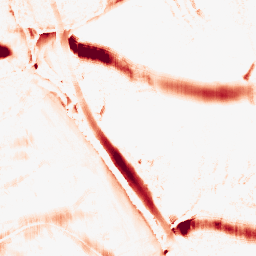
Category: morphological
Decomposition family: morphological_ellipse
Decomposition parameters: operation: opening
width: 30
height: 10
Upsampling method: bicubic
Upsampling parameters: scale: 8
Upsampling scale: 8